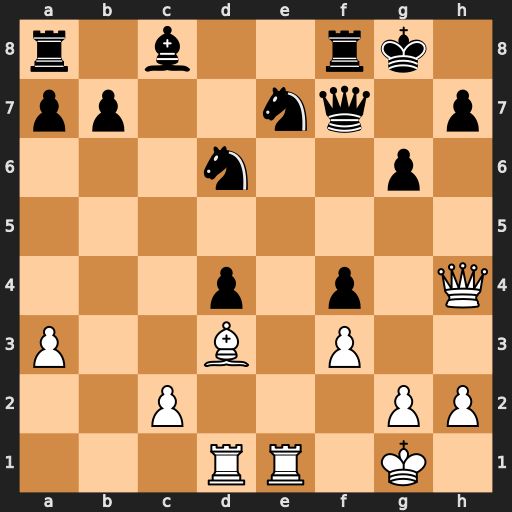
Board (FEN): r1b2rk1/pp2nq1p/3n2p1/8/3p1p1Q/P2B1P2/2P3PP/3RR1K1
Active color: w
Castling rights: -
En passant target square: -
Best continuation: Rxe7 Nf5 Bxf5 Bxf5 Rxf7